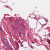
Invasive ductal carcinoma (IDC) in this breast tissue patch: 0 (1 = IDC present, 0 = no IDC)